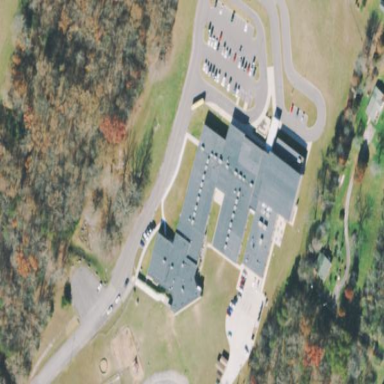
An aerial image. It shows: School.